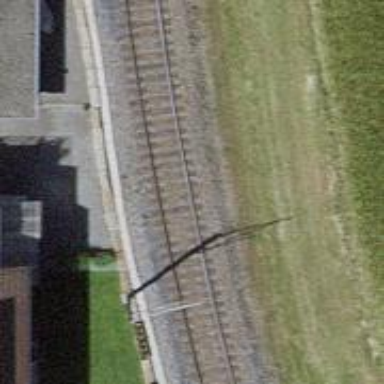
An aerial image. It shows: Single-track railway with electrified contact lines.